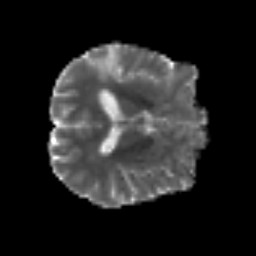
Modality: MD
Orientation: axial
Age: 63
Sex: male
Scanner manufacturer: siemens
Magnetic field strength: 3 T
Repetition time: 3.2 s
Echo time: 0.081 s